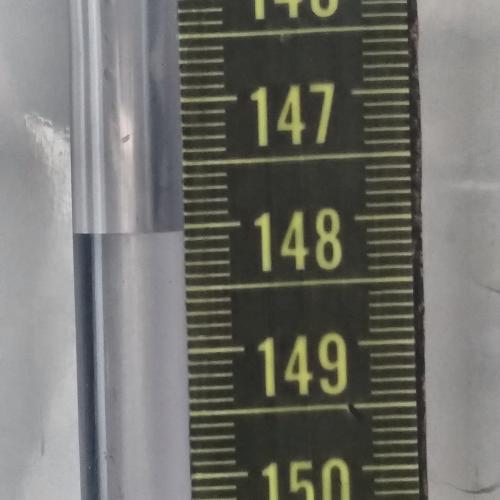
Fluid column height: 148.0 cm